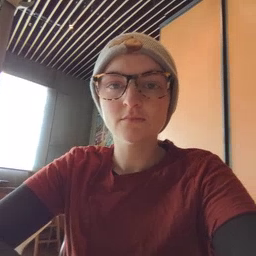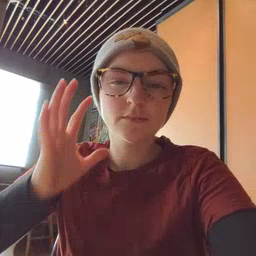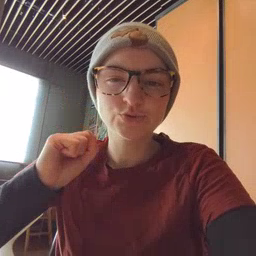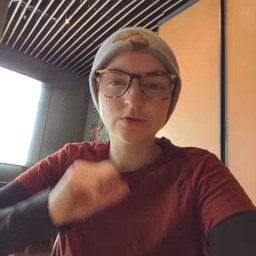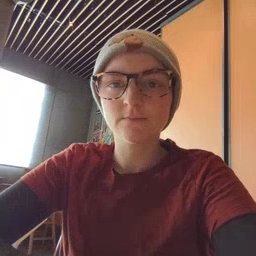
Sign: loud